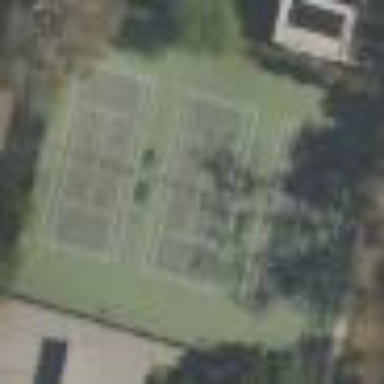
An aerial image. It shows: Tennis court on pitch designated for leisure land.